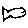
Label: fish